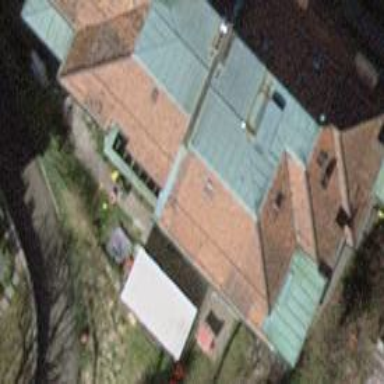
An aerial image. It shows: Half-hipped roof building.